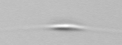
Label: Cylindrotheca_morphotype1